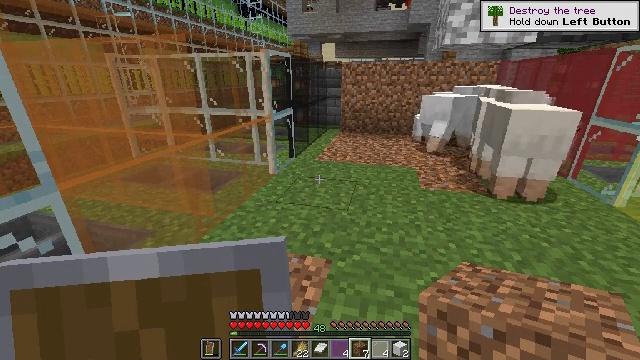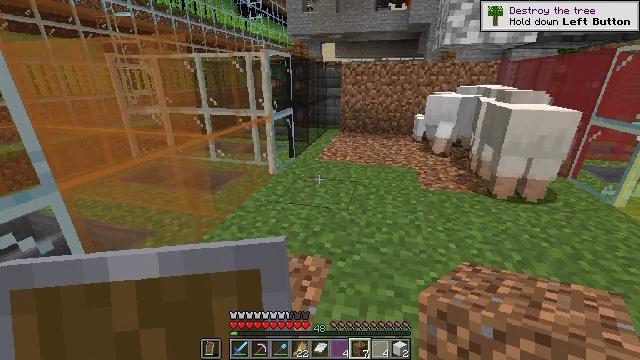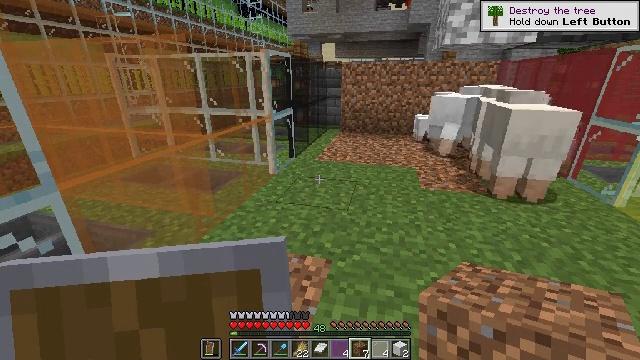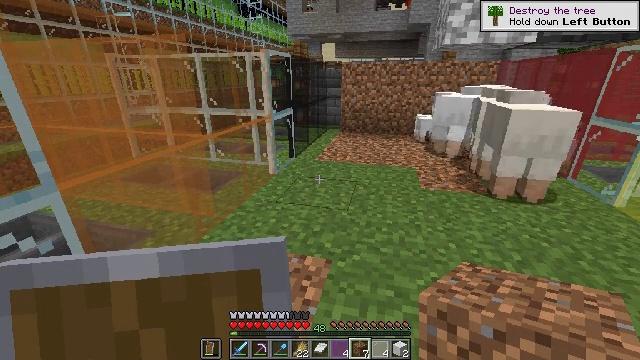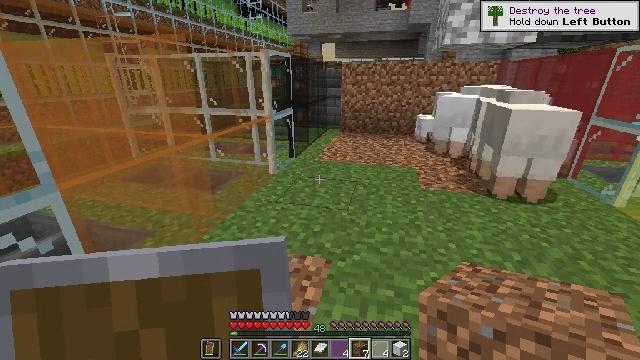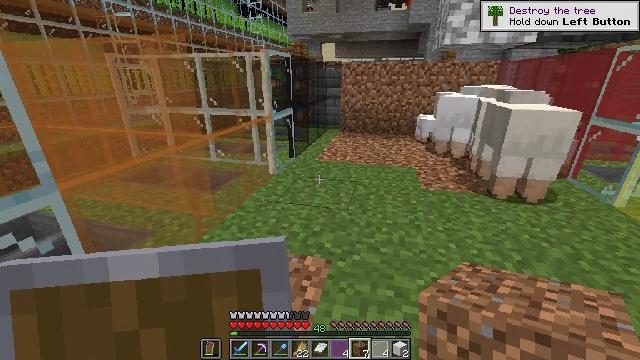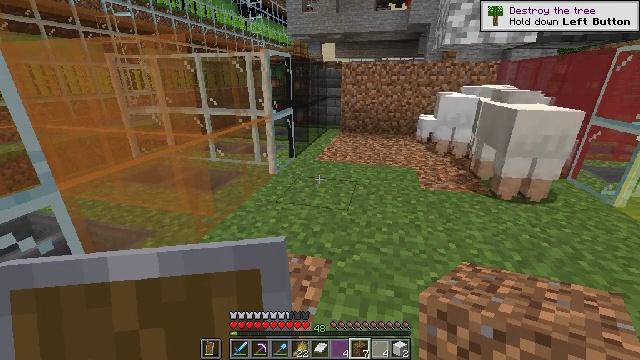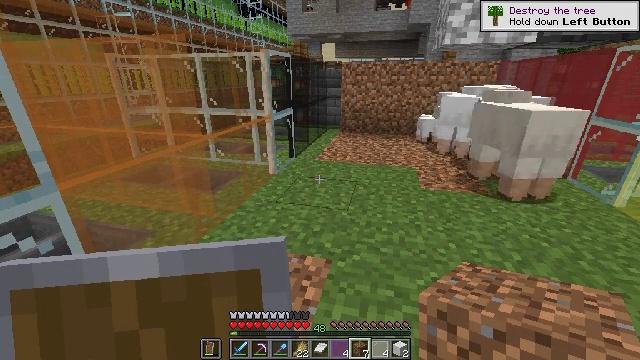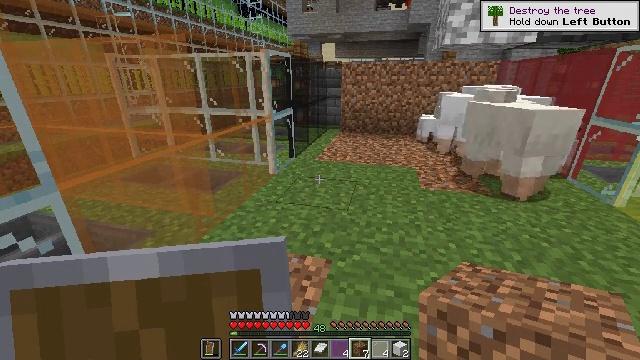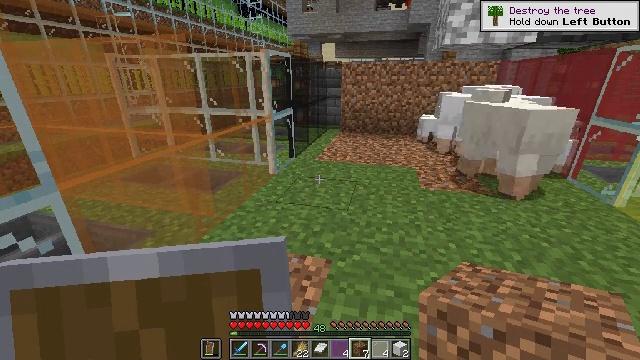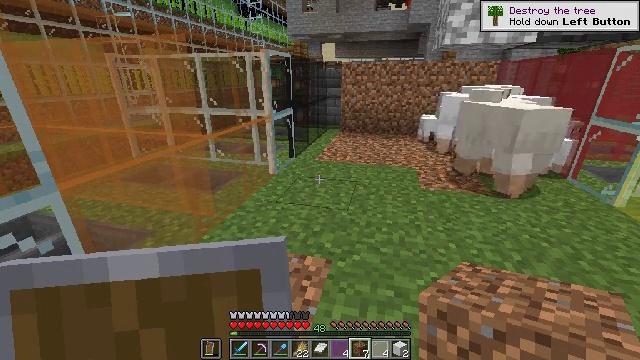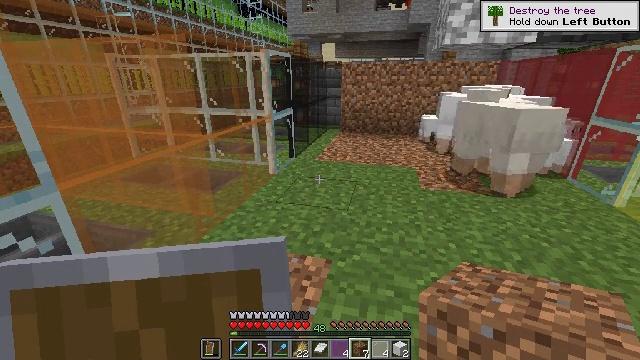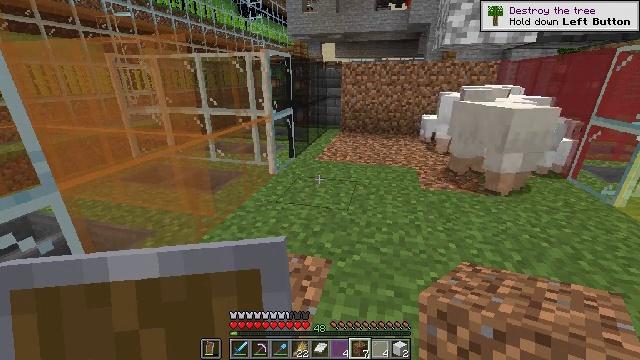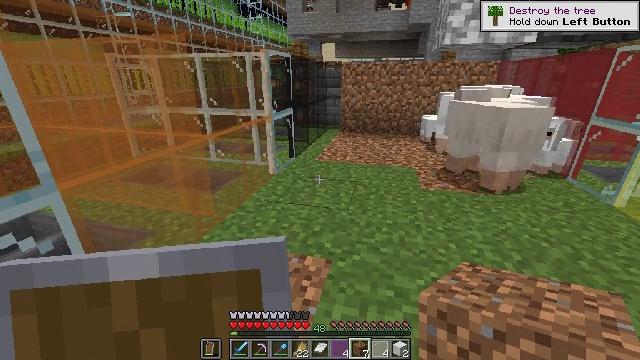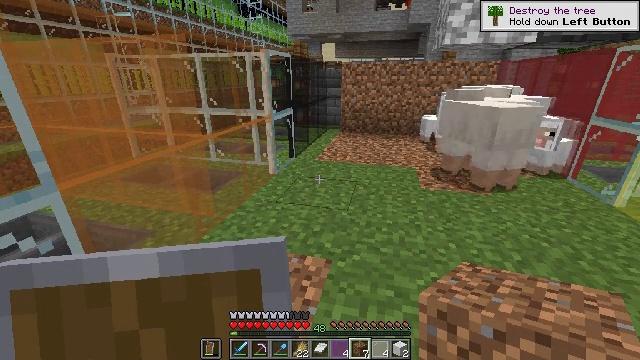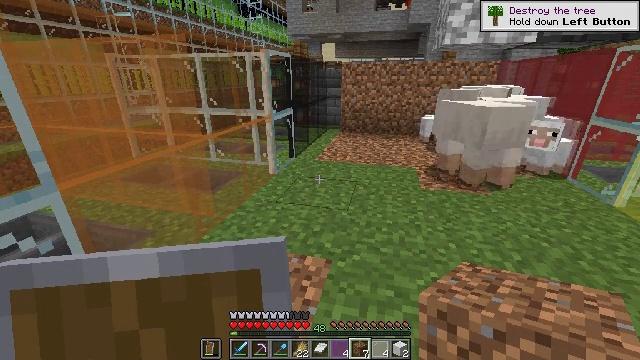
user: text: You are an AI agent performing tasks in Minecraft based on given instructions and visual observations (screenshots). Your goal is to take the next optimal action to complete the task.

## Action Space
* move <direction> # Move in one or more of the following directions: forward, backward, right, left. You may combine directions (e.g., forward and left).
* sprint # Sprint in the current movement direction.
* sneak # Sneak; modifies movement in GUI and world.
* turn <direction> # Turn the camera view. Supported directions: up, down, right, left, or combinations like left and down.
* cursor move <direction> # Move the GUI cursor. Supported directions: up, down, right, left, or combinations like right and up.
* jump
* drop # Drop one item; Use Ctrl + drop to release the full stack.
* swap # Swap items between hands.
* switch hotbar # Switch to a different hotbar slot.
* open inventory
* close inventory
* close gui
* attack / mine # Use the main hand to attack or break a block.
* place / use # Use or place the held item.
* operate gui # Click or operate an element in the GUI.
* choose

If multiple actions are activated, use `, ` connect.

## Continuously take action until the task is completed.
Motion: motion action
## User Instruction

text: Retrieve the orange stained glass pane from a structure.
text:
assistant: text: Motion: no_op
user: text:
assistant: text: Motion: no_op
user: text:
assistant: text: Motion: no_op
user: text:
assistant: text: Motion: no_op
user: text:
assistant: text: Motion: no_op
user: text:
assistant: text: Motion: no_op
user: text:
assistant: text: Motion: no_op
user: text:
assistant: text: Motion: no_op
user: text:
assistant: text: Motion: no_op
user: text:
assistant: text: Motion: no_op
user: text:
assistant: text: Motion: no_op
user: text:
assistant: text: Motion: no_op
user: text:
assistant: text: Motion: no_op
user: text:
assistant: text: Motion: no_op
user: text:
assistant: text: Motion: no_op
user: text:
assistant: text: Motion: no_op
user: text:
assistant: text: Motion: no_op
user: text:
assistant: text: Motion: no_op
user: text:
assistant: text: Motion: no_op
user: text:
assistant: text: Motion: no_op
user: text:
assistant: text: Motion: no_op
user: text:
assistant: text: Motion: no_op
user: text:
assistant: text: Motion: no_op
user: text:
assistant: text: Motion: no_op
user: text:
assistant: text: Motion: no_op
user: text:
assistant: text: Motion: no_op
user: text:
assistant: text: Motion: no_op
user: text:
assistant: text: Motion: no_op
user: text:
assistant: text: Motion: no_op
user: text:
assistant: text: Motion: no_op